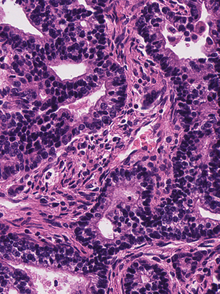
Tumor epithelial tissue: yes
Tumor-associated stroma tissue: yes
Normal tissue: no